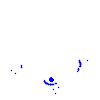
Particle: pion